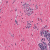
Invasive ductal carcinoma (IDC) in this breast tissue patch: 0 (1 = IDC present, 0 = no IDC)